Question: I was using Motodev Studio before but since that is not possible anymore I need to install Motodev Core Plugin. I followed the guide on the motodev site <URL> and everything went fine until I had to install Motodev Core Plugin. It began to install but after a little time I got this message:

Then I retried with no luck. Then I restarted Eclipse and imported the projects again but now it can't build the project because of 1924 errors
Does anyone have a clue what to do? I have also tried to follow this <URL> with no luck eather. I just wish it would be as easy as before: Download --> install --> finish
:(
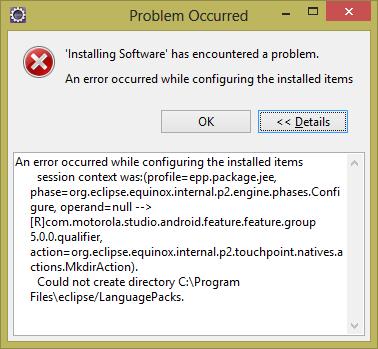
Answer: I ran into other problems with installing the Motodev Core Plugins. Although it wasn't the same issue, I would suggest trying the steps listed in the answer here: <URL>